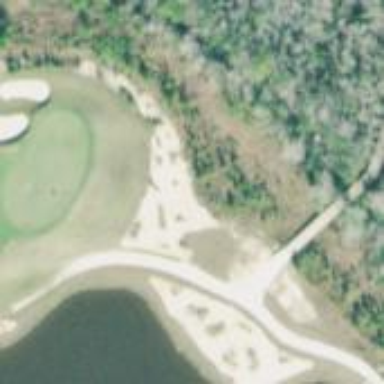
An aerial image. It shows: Golf bunker.